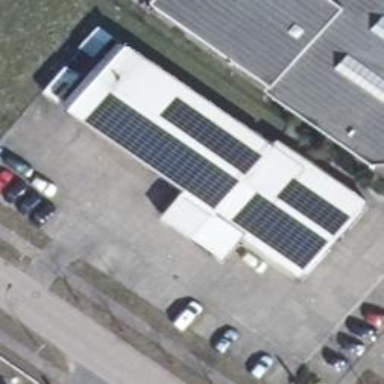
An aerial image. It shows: Building that houses car repair shop.